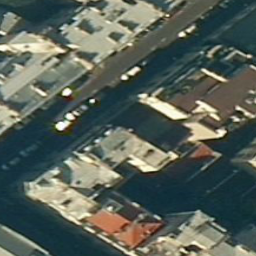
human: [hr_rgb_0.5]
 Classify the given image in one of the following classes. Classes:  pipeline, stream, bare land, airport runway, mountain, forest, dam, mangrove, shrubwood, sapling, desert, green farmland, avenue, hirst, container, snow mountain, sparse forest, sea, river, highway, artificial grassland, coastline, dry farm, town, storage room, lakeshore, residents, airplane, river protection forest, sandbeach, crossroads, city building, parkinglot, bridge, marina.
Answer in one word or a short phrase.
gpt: city building